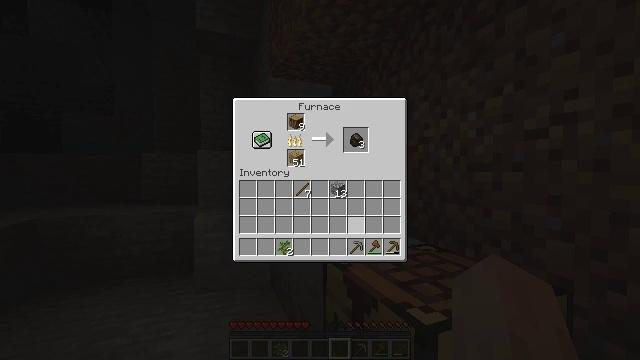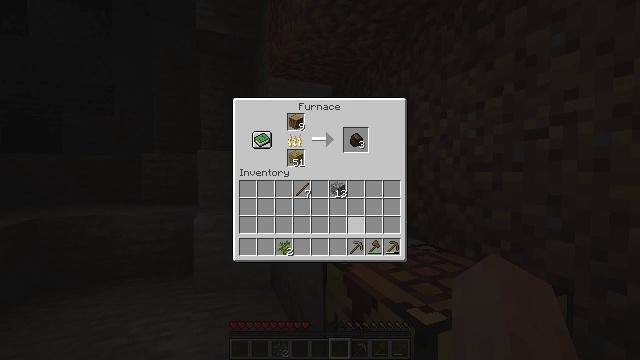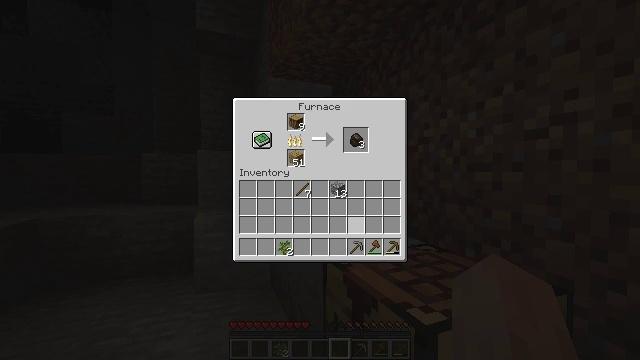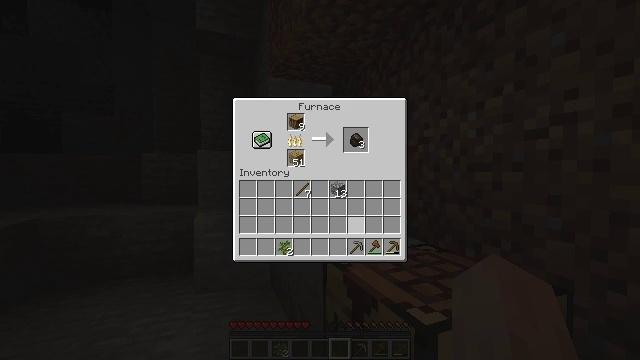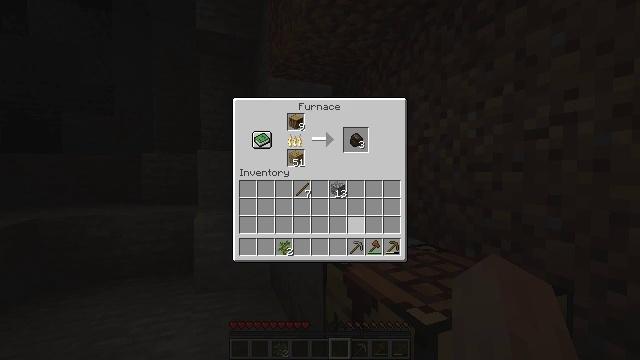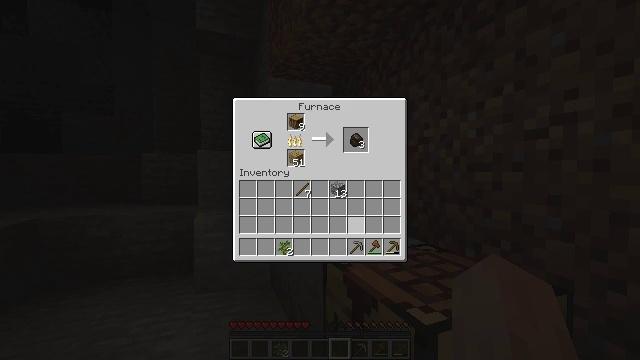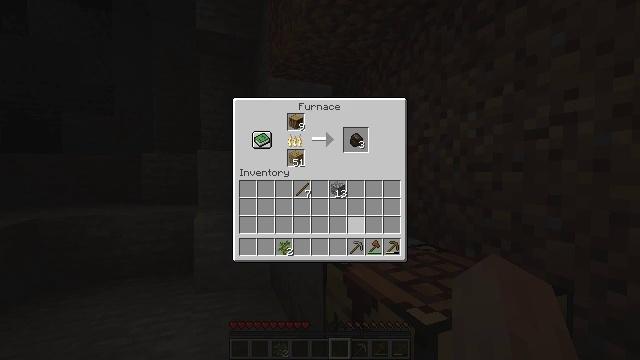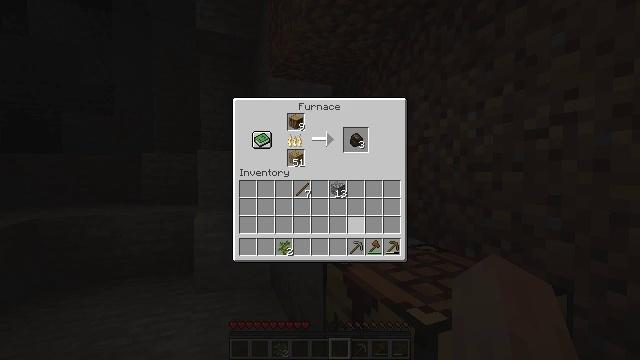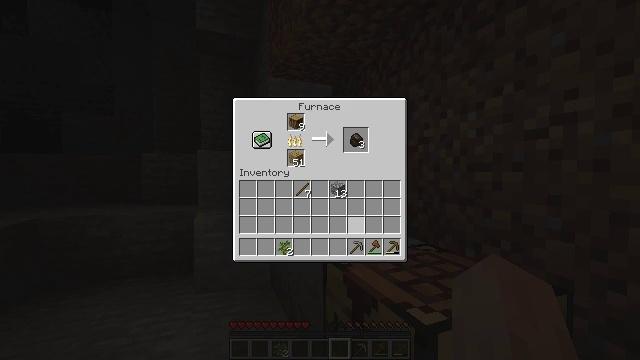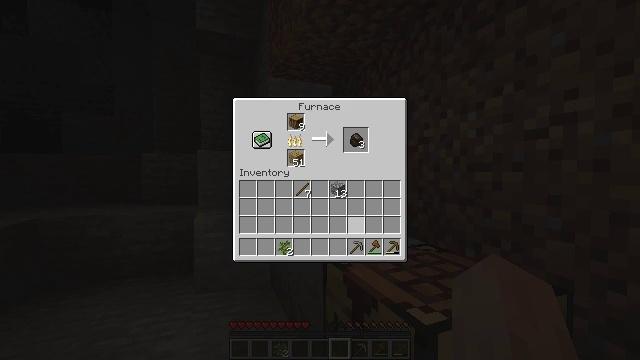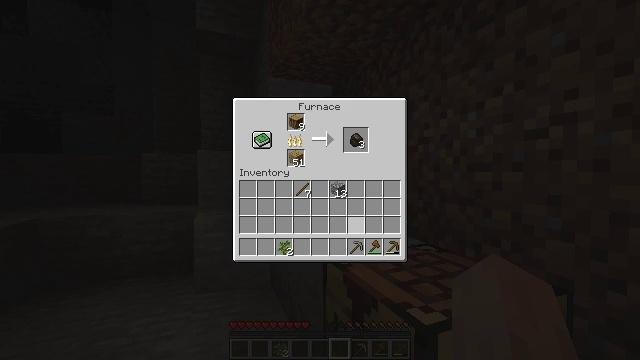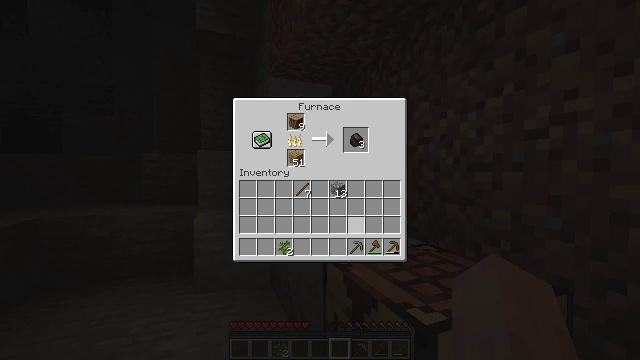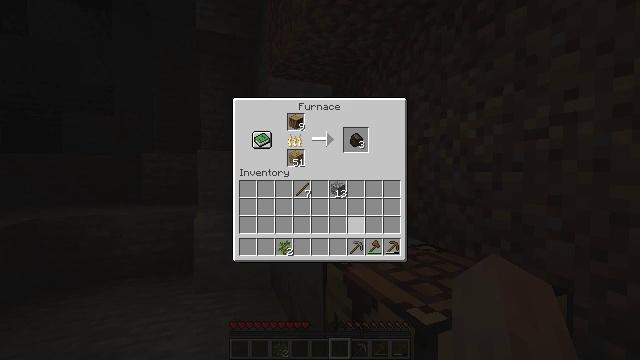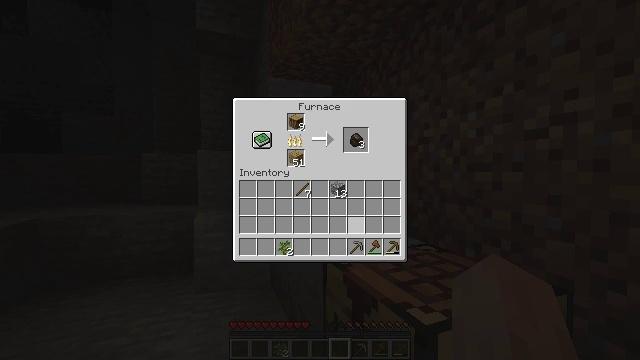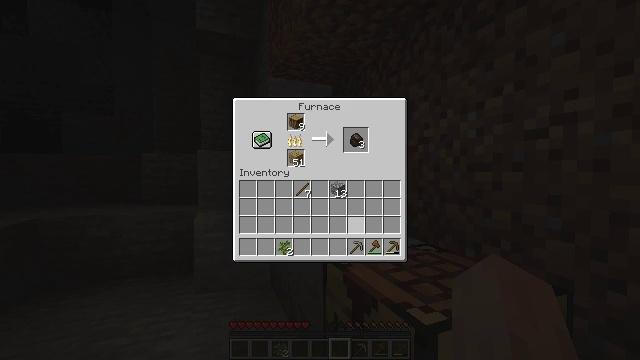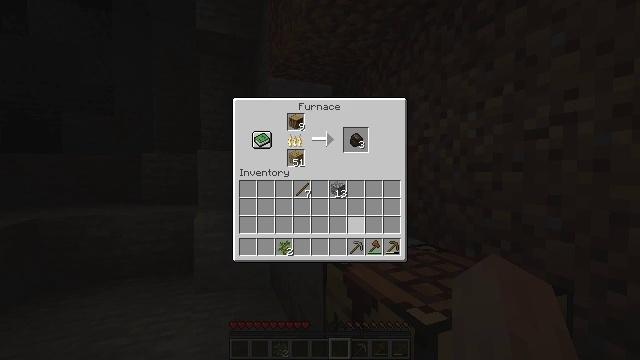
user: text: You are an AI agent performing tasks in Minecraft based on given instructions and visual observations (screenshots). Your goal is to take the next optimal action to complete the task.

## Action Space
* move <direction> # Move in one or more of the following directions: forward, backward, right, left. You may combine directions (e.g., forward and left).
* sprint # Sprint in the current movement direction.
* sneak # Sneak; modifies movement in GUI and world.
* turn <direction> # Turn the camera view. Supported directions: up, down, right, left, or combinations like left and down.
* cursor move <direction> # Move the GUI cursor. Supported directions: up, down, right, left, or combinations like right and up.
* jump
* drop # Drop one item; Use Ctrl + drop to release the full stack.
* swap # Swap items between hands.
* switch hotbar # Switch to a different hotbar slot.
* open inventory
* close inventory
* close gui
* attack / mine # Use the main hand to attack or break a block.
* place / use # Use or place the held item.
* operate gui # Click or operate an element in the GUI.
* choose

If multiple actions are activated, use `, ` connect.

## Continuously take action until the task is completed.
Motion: motion action
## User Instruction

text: Use logs and furnace to produce charcoal.
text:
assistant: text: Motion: no_op
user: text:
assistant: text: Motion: no_op
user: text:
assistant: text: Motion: no_op
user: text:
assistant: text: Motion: no_op
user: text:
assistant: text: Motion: no_op
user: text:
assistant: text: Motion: no_op
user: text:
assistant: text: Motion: no_op
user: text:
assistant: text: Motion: no_op
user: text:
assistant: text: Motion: no_op
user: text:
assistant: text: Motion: no_op
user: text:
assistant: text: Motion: no_op
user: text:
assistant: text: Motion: no_op
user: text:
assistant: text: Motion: no_op
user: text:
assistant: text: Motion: no_op
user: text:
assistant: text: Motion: no_op
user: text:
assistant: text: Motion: no_op
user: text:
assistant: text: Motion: no_op
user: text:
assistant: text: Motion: no_op
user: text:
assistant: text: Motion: no_op
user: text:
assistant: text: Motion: no_op
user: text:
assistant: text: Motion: no_op
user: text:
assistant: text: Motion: no_op
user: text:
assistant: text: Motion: no_op
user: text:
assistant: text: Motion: no_op
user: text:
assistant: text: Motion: no_op
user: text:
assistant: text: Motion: no_op
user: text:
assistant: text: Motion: no_op
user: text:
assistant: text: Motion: no_op
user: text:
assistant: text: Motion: no_op
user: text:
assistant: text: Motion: no_op